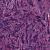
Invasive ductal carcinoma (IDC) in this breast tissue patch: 1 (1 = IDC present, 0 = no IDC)